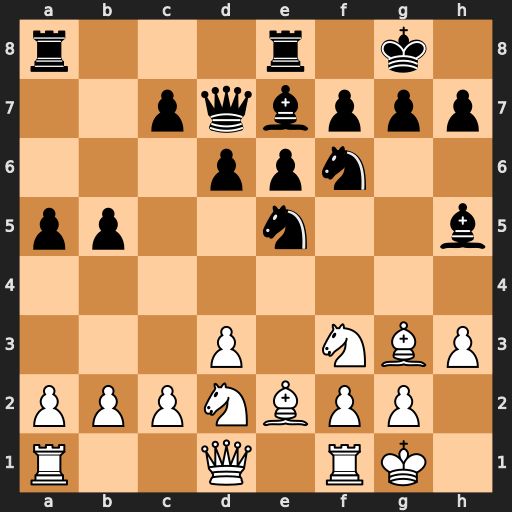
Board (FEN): r3r1k1/2pqbppp/3ppn2/pp2n2b/8/3P1NBP/PPPNBPP1/R2Q1RK1
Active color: w
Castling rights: -
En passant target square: -
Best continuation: Nxe5 Bxe2 Nxd7 Bxd1 Nxf6+